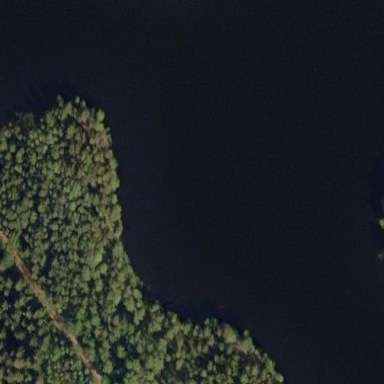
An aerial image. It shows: Serene lake surrounded by nature.